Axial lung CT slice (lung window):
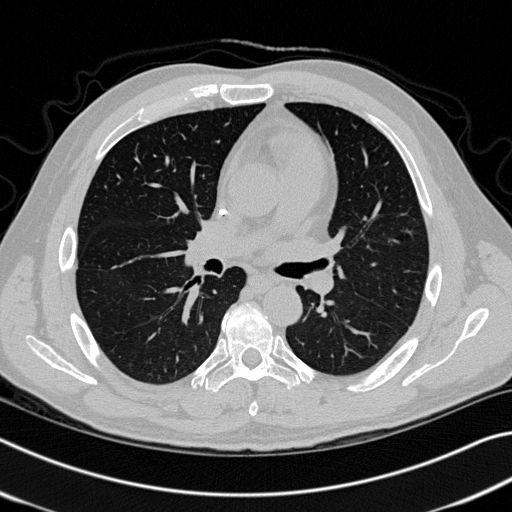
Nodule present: no